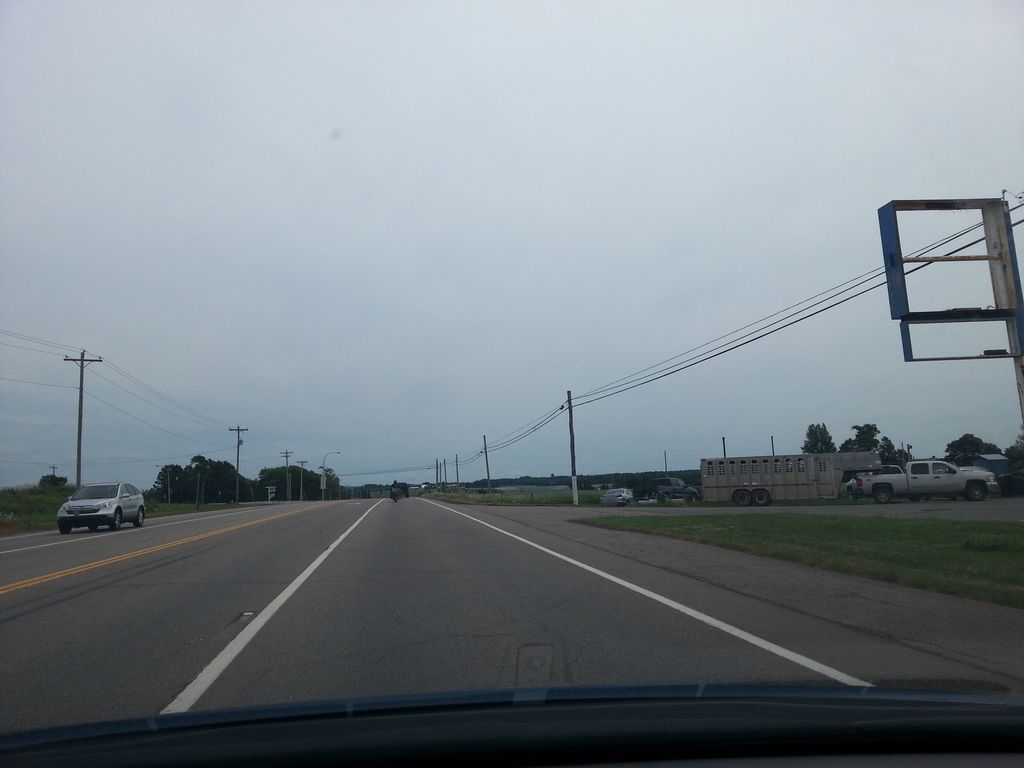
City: charlottetown